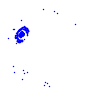
Particle: kaon